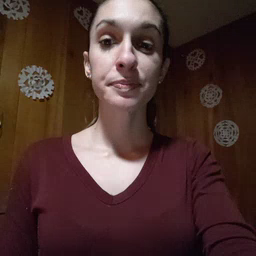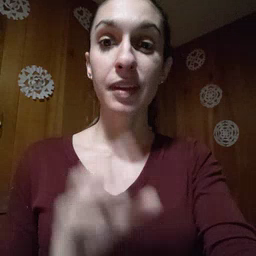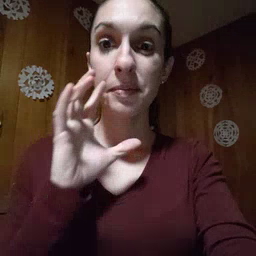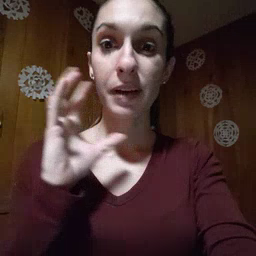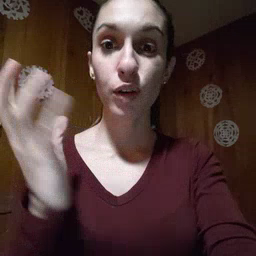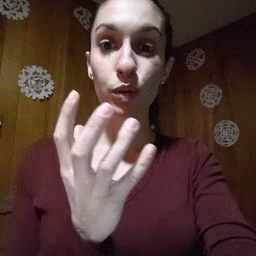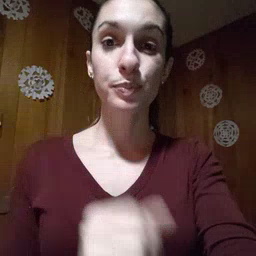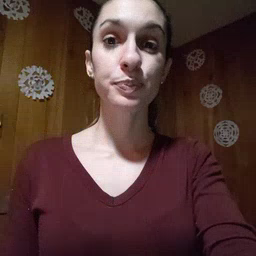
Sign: balloon